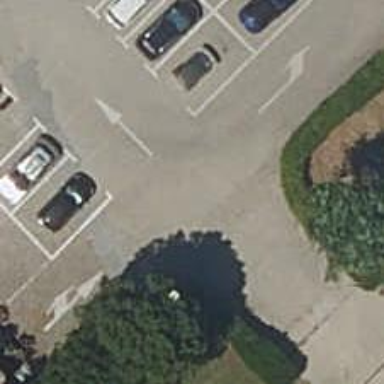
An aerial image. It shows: Parking aisle designated as service road.